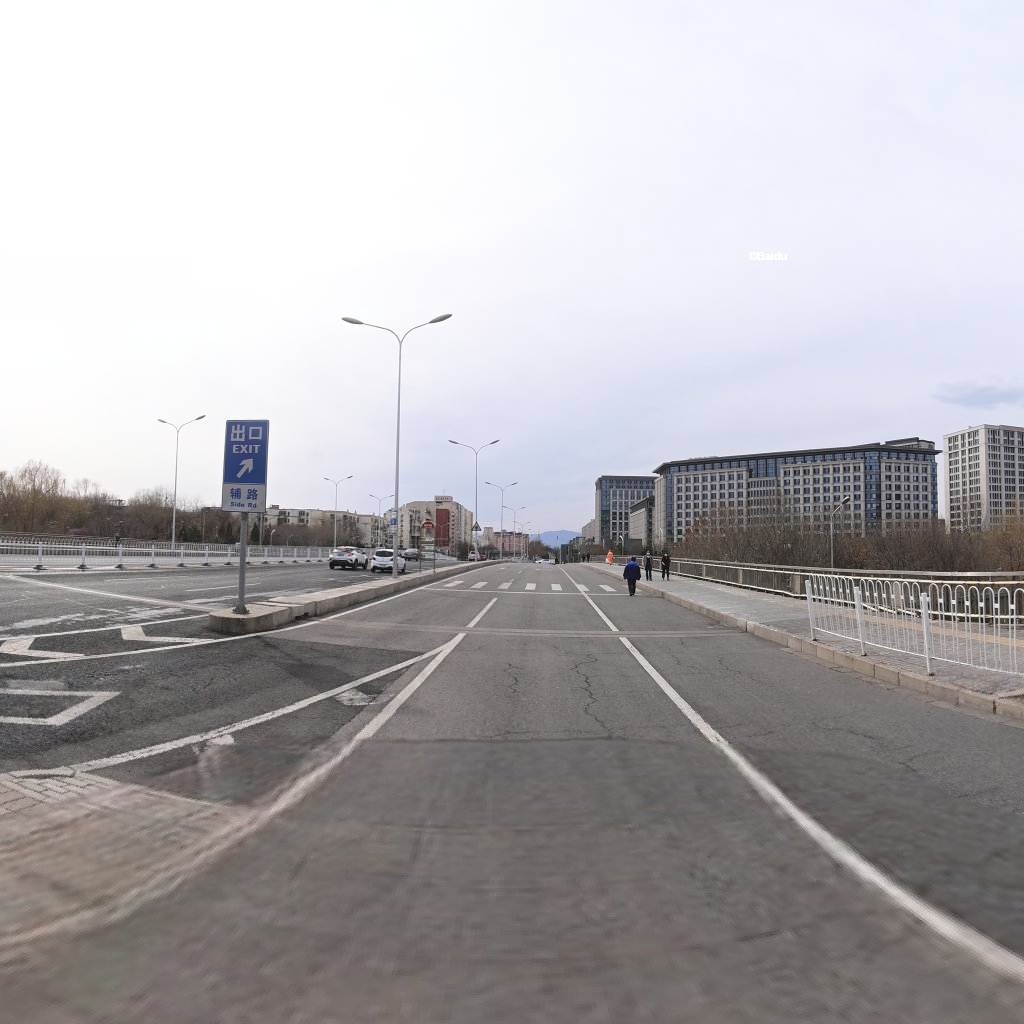
Region: Haidian
Road damage annotations: longitudinal crack, longitudinal crack, transverse crack, longitudinal crack, longitudinal crack, longitudinal crack